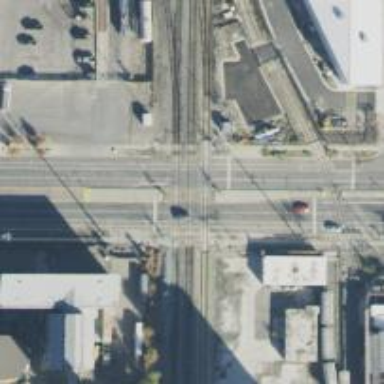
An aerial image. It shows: Railway crossing.